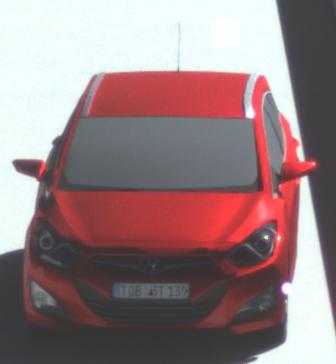
Make: Hyundai
Model: i40 Kombi 1.6 GDI
Detailed model: i40 (VF) Kombi
Model produced from: 2012/08
Model produced until: 2013/09
Doors: 5
Color: red
Road condition: dry road
Daytime: morning or afternoon
Contrast: high contrast